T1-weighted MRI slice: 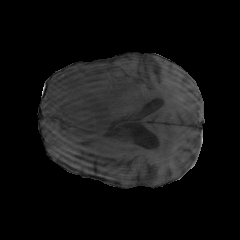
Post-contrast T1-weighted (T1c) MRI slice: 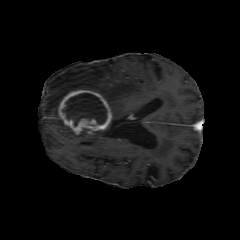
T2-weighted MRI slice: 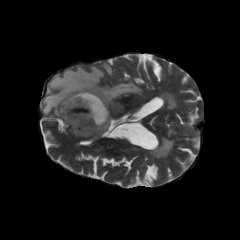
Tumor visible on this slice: yes